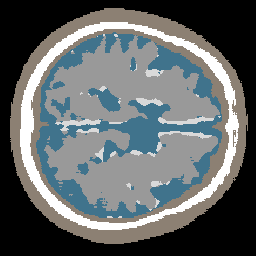
Label: no_lesion